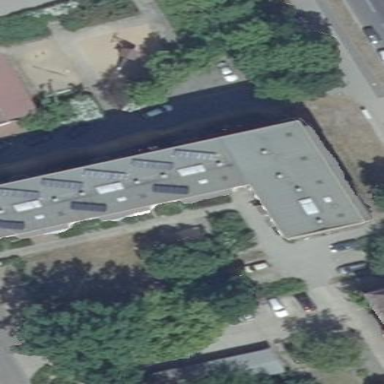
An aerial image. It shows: Tan apartments with flat roof made of gray tar paper.